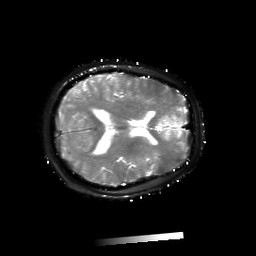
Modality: T2starmap
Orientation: axial
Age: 32
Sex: female
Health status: ill